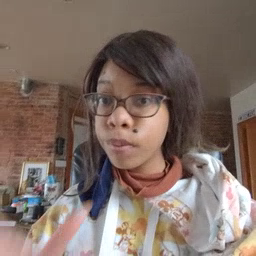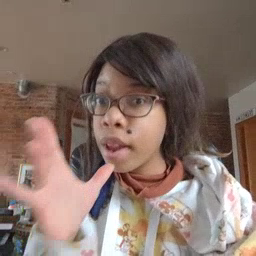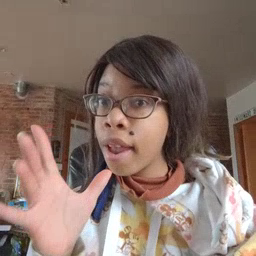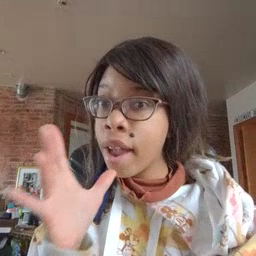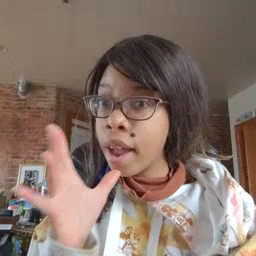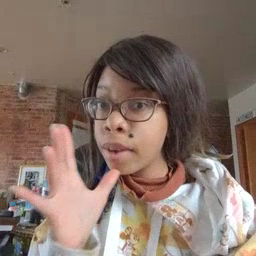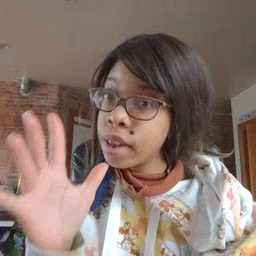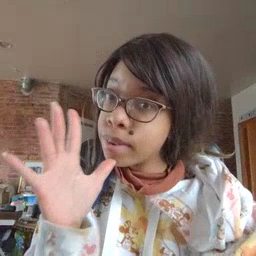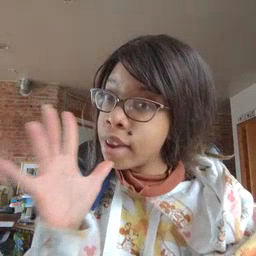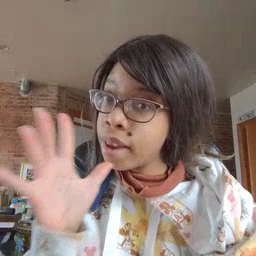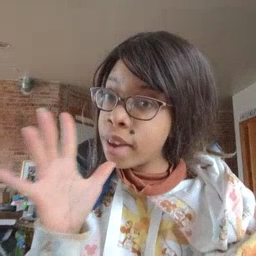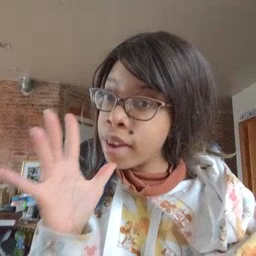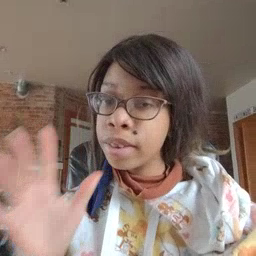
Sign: mom